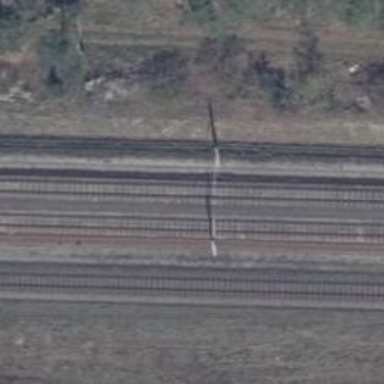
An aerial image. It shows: Railway milestone with catenary mast.